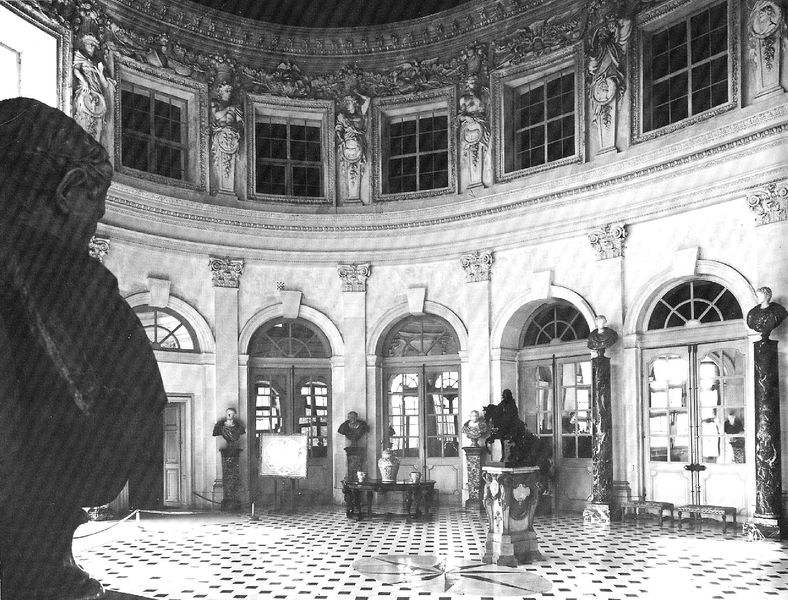
Titel: Vaux-le-Vicomte
Künstler: Louis Le Vau
Standort: Melun (EU - F)
Schlagwörter: fenster, marmor, raum, säulen, tisch, tür, schloss, barock, bild, renaissance, reiter, rund, skulptur, vase, relief, türen, saal, kuppel, büste, verzierung, staffelei, stuck, vasen, halle, foto, fliesen, nd, schwarzweiß, mosaik, pult, halbrund, skulpturen, statuen, dienste, rundbögen, museum, büsten, glastür, klassik, reiterstandbild, rotunde, caesar, taufbecken, ballsaal, fliesenboden, skultur, bodenmosaik, männerköpfe, marmorsäulen, rüt